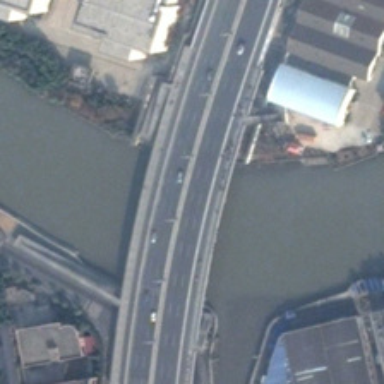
Several buildings are in two sides of a river with a bridge over it .